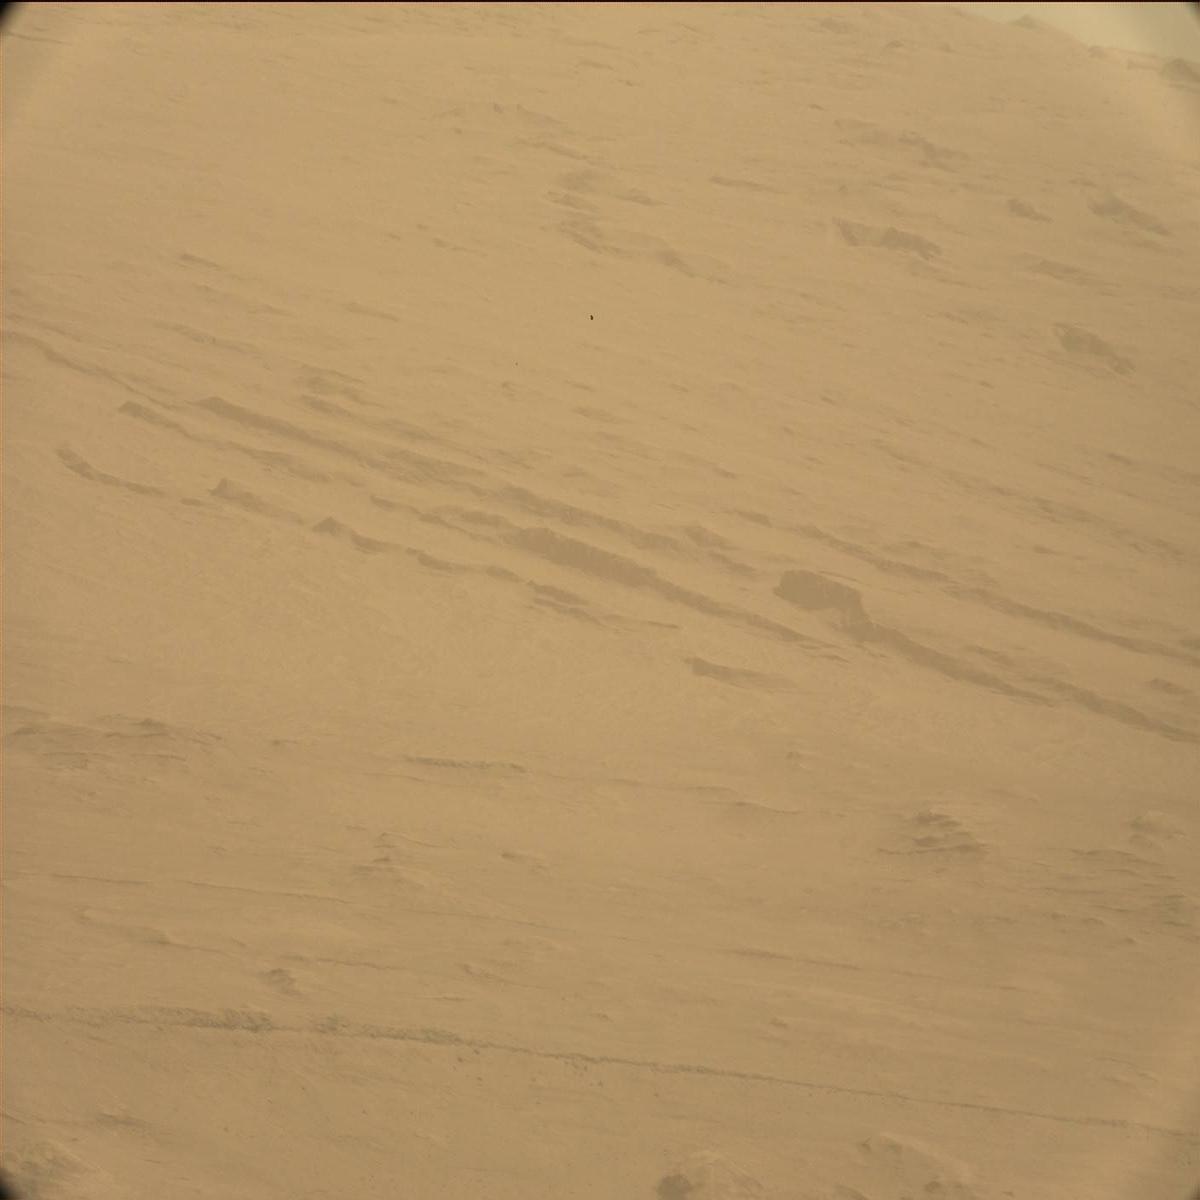
Terrain classes present: Ridge, Sky